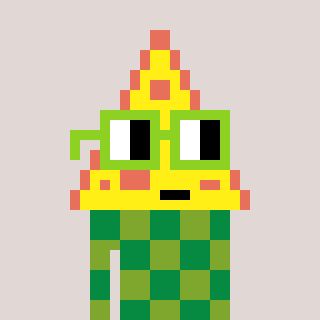
a pixel art character with square light green glasses, a pizza-shaped head and a slimegreen-colored body on a warm background